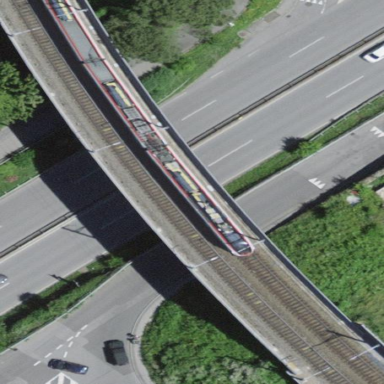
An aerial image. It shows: Man-made bridge.